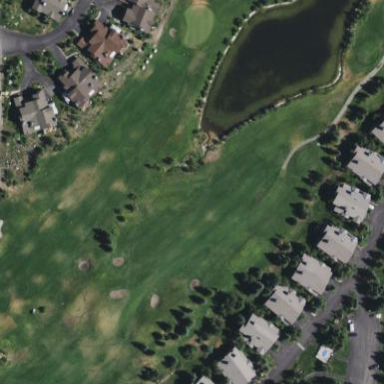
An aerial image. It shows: Golf fairway surrounded by grass.